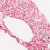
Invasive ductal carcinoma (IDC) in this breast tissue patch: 0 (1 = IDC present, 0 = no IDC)